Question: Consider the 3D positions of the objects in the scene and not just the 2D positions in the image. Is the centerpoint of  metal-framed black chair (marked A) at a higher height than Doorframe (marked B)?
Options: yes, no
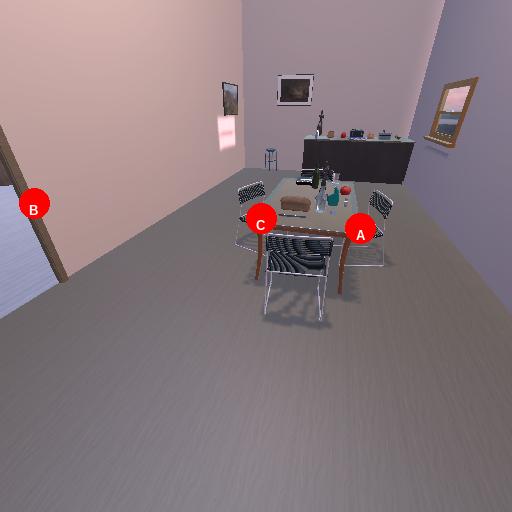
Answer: yes